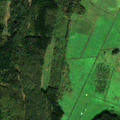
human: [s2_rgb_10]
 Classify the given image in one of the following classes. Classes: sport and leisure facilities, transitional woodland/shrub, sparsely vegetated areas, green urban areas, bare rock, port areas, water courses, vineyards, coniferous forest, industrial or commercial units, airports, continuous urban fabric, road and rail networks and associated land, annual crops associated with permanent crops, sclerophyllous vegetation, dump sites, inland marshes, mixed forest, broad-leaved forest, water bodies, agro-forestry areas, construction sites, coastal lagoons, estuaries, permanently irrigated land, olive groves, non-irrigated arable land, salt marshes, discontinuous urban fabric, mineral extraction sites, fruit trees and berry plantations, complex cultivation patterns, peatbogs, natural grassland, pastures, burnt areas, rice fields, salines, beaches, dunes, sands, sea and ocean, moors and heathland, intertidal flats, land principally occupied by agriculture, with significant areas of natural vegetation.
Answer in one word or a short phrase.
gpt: pastures, coniferous forest, transitional woodland/shrub